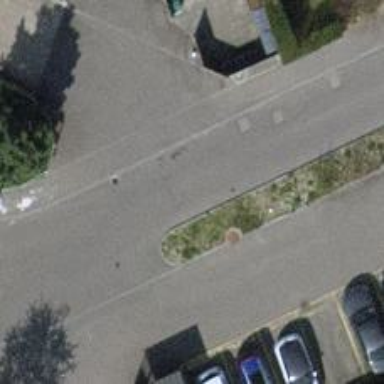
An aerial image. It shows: Unmarked crossing on asphalt footway.